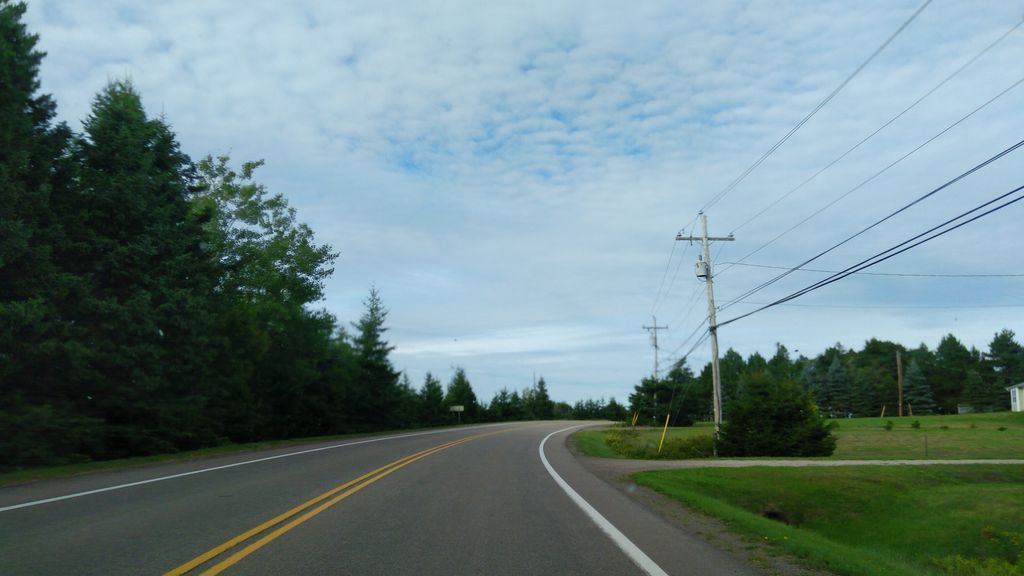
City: charlottetown